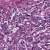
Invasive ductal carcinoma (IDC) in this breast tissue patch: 1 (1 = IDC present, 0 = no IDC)